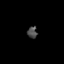
Tissue: skin
Cell type: Epithelial cells
Senescence score: 0.152
Nuclear area (px): 111
Mean DAPI intensity: 75.658